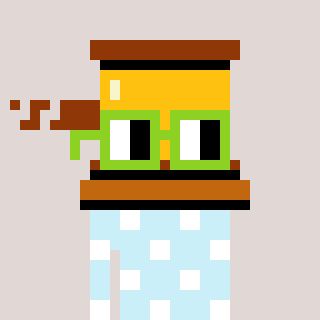
a pixel art character with square light green glasses, a gavel-shaped head and a cold-colored body on a warm background